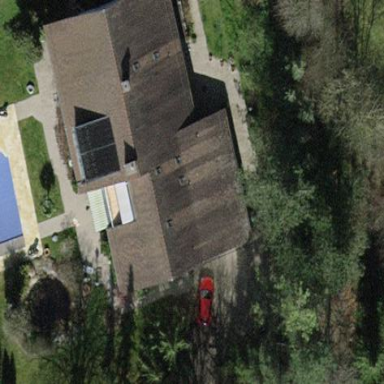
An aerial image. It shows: Building with tiled roof.